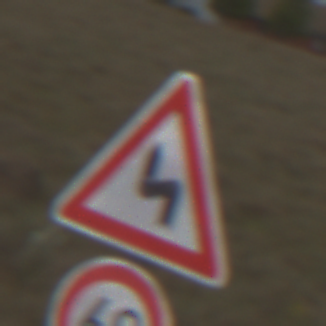
Verkehrszeichen: DoppelkurveZunaechstLinks
Zusatzzeichen unten: Geschwindigkeit60
Umgebung: Outdoor, Nature
Tageszeit: Midday
Wetter: PartlyCloudy
Licht: Natural
Jahreszeit: NotSpecified
Kontrast: MediumContrast